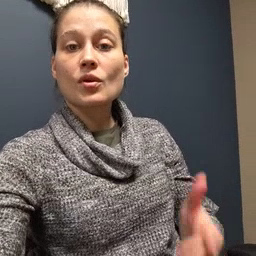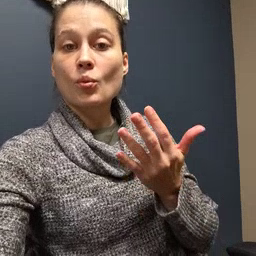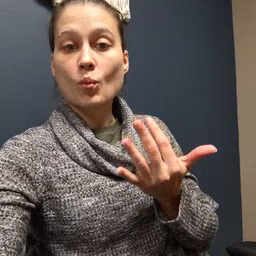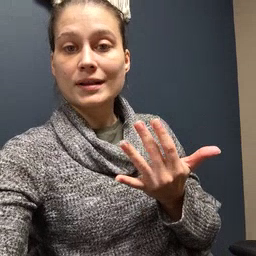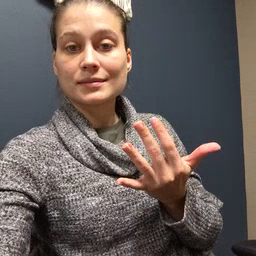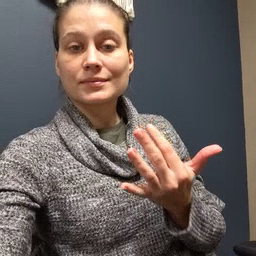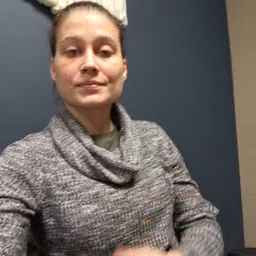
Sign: wait